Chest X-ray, AP view. Patient: 51 years old, sex F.
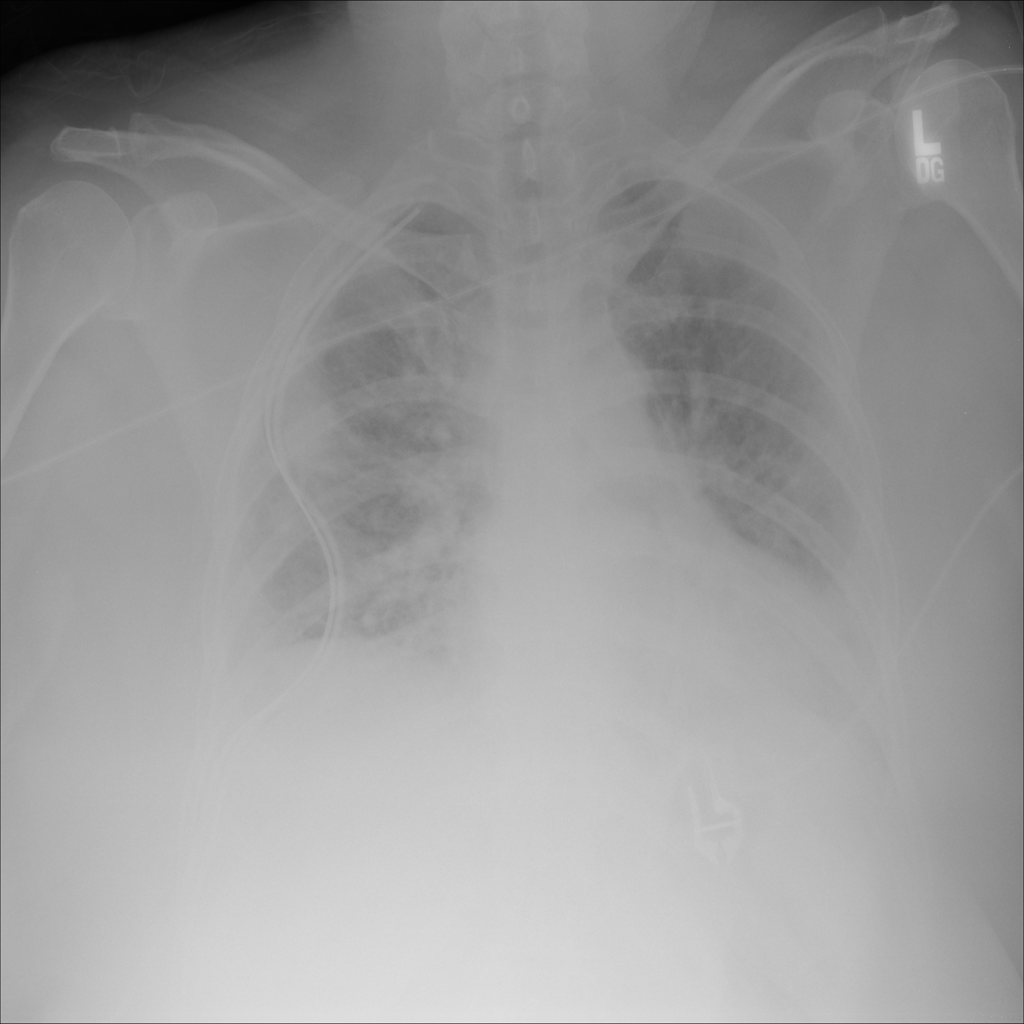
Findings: Consolidation, Fibrosis